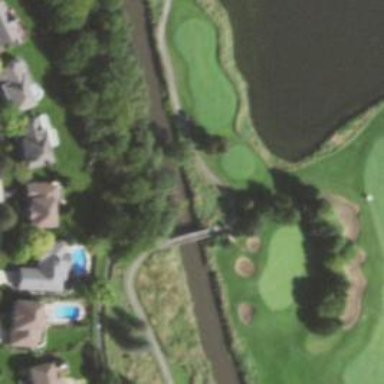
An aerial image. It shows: Service road on bridge with high-grade cartpath for golf carts.